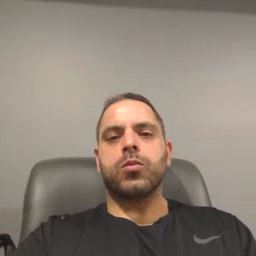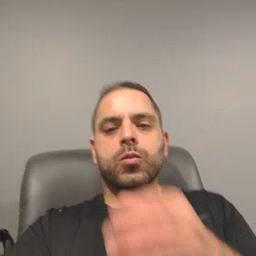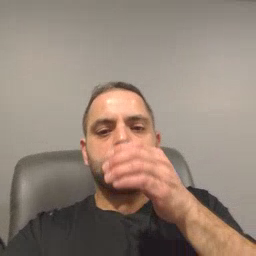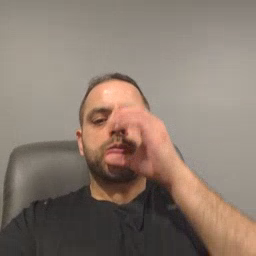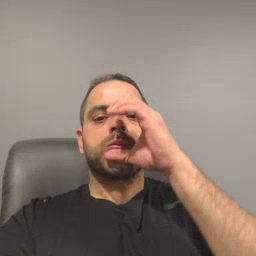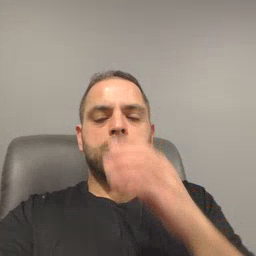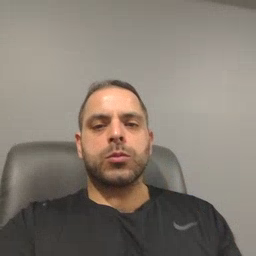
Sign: drink